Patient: sex F, age 69
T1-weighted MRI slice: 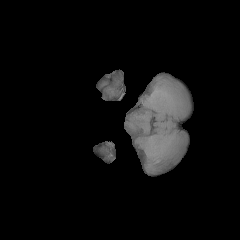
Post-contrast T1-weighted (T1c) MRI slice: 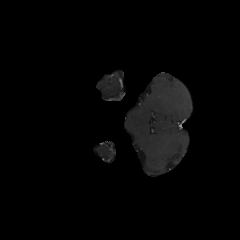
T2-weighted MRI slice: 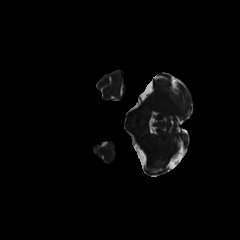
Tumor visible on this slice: no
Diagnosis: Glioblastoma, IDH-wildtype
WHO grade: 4